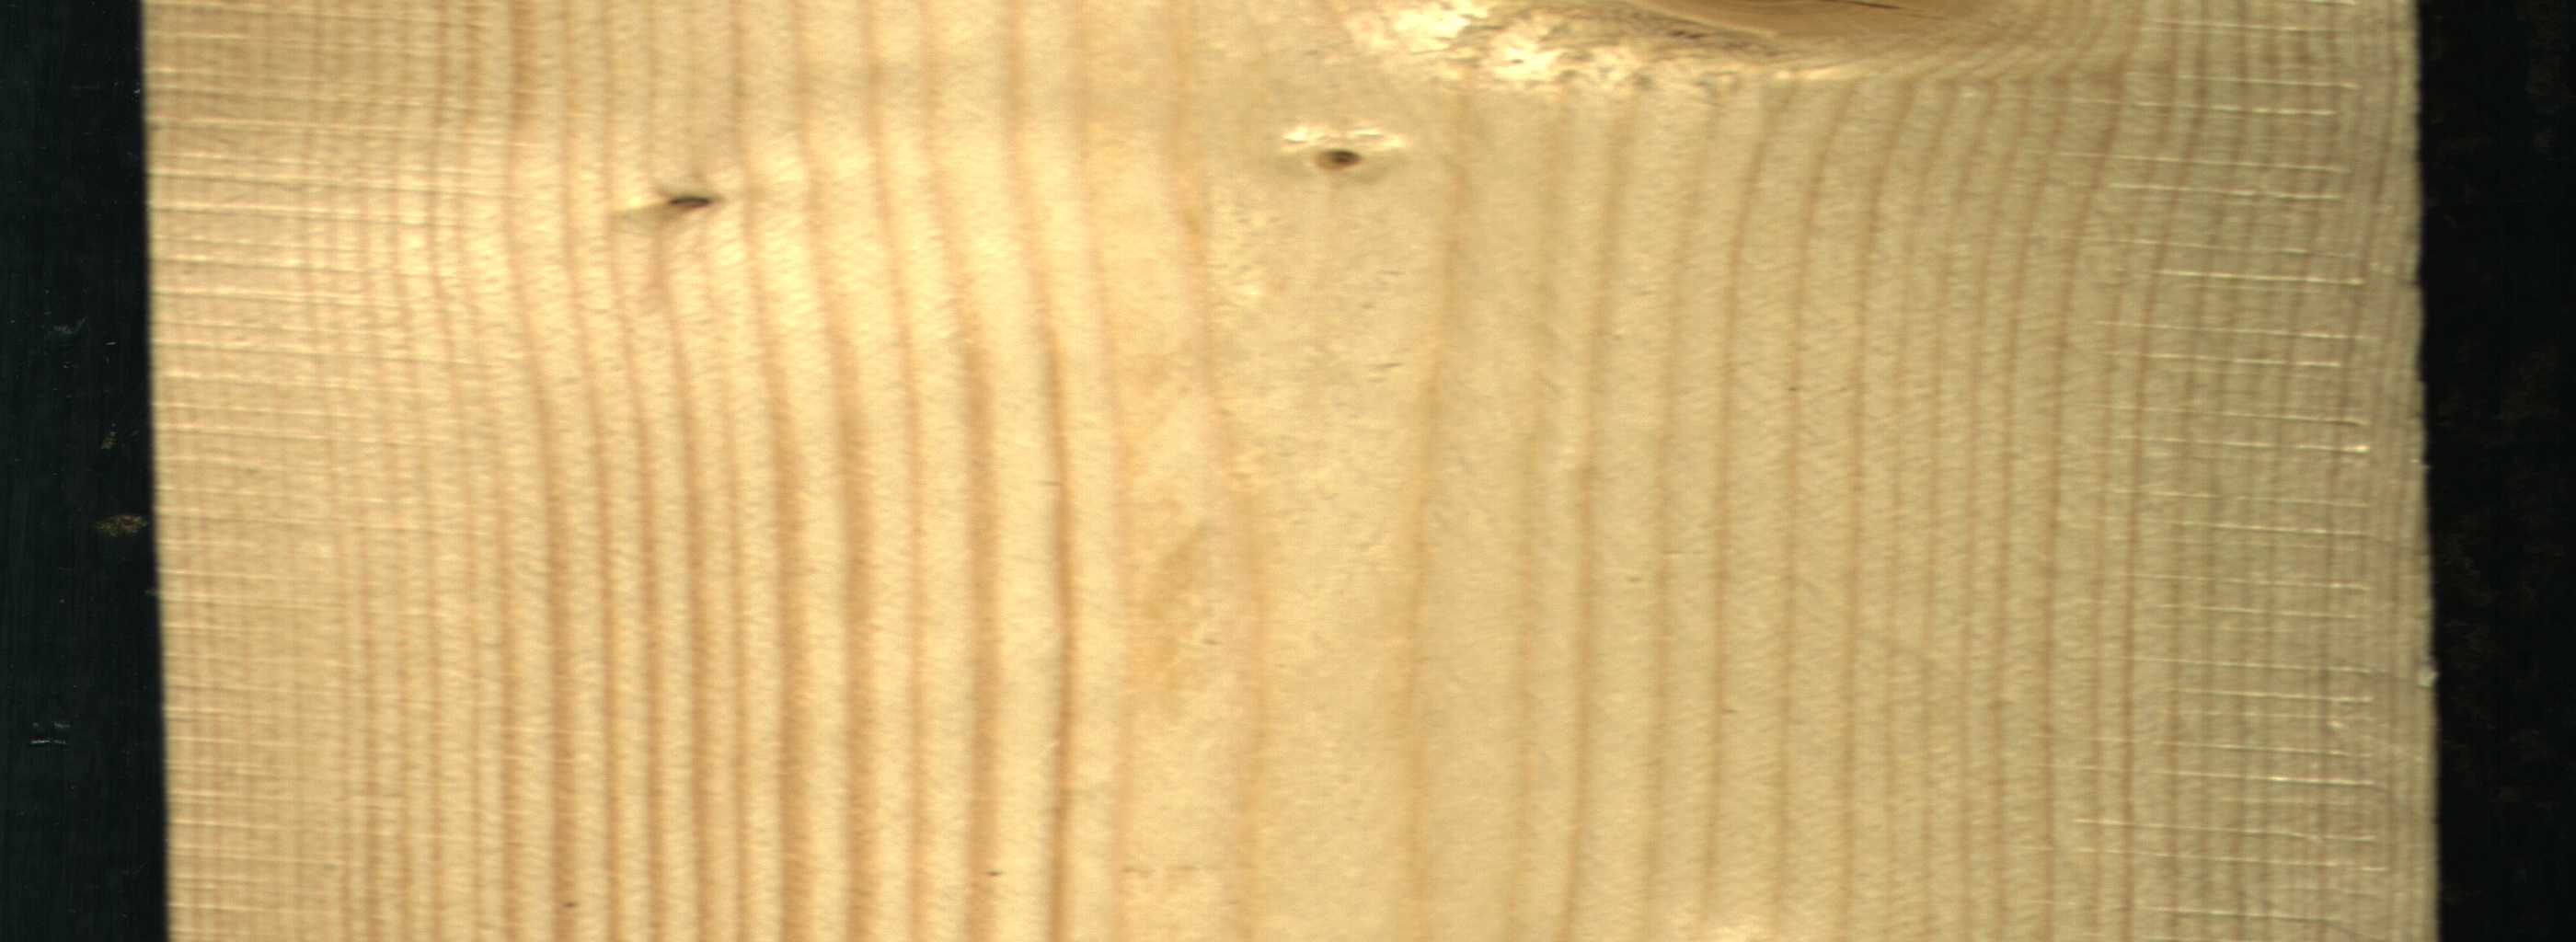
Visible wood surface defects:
Live_Knot
Live_Knot
Live_Knot